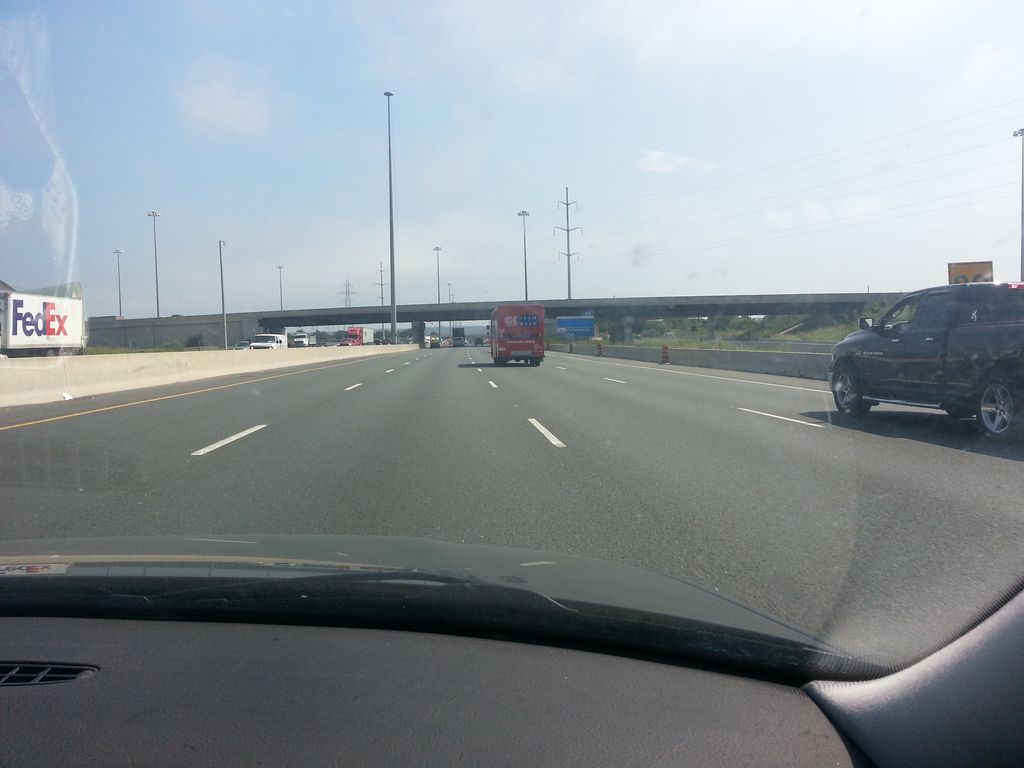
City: hamilton